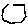
Label: hexagon